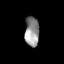
Tissue: skin
Cell type: Epithelial cells
Senescence score: 0.2111
Nuclear area (px): 419
Mean DAPI intensity: 145.499